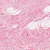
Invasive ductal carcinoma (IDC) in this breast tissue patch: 0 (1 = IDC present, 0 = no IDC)